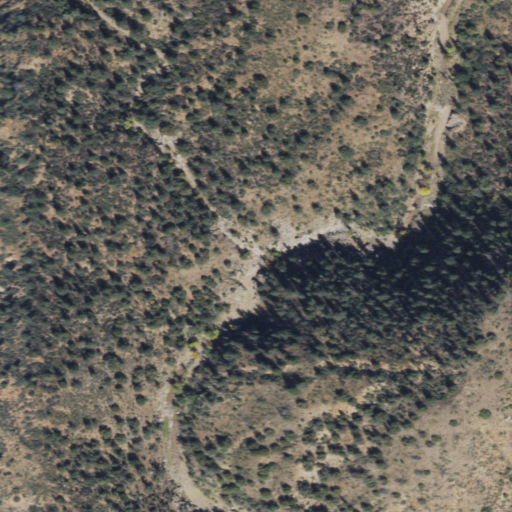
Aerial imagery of valley in Arizona named Table Mountain Canyon containing shrub and evergreen forest